Question: I'm trying to post a score from my server.
- - - <URL>-
However, an error is telling me that I need a user access token for that action, which I don't as Facebook states here: <URL>
> Create or update a score for a userYou can post a score or a user by issuing an HTTP POST request to
/USER_ID/scores with the app access_token as long as you have the
publish_actions permission.
I've seen a similar question but it was unanswered: <URL>
To verify that it's not me who is incorrectly using the API, I went to Graph API explorer and tried it also there with the same access token, no luck:

Funny, that if I follow what it says and try the same with my user access token, it then says: 'This method must be called with an app access_token.'
Is there something that I'm missing or is there a bug with the Graph API?
Thanks,
Can.
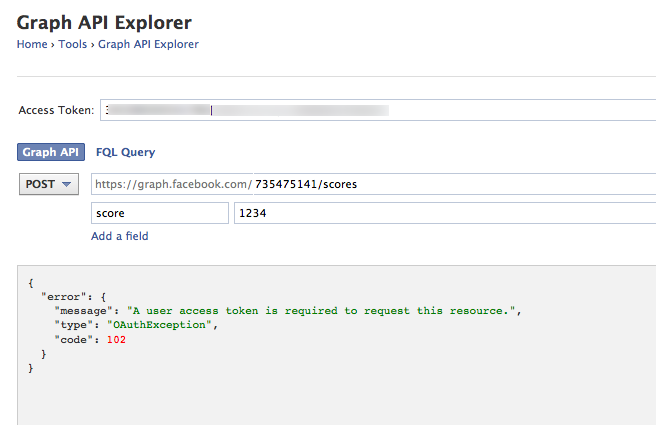
Answer: It looks like you have everything correct, but there's one relatively little-known case which will produce that error message.
Check the 'App Type' field in the Advanced Settings:

If this is set to 'Native/Desktop' instead of 'Web' in the Advanced settings, it's assumed that your app's binary/native distribution contains the app secret.
In this configuration, API calls made with the app access token are untrusted, effectively the token is completely ignored.
Change the app settings back to 'Web' and you should be able to post or delete <URL>
If this is the issue, you can quickly verify if with a call to
'https://graph.facebook.com/app?fields=migrations&access_token=[APP ACCESS TOKEN HERE]'
In 'Web' mode, the response contains the migration settings for the app, something like:
'''
{
"migrations": {
"secure_stream_urls": false,
"expiring_offline_access_tokens": false,
"requires_login_secret": false,
//etc
}
'''
In 'Native/Desktop' mode, the app access token is untrusted, so you can't access the app's private data, and the response is:
'''
{
"error": {
"message": "An unknown error has occurred.",
"type": "OAuthException",
"code": 1
}
}
'''